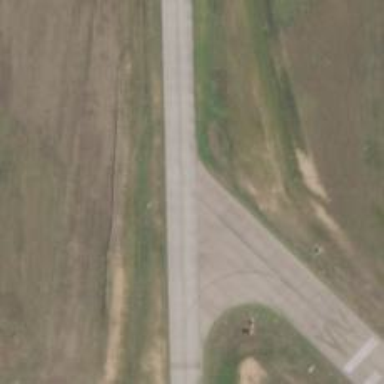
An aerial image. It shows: Image of taxiway at airport.